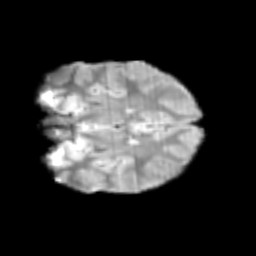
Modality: T2w
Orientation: coronal
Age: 11
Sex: male
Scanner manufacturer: siemens
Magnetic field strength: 3 T
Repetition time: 3.8 s
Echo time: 0.07 s